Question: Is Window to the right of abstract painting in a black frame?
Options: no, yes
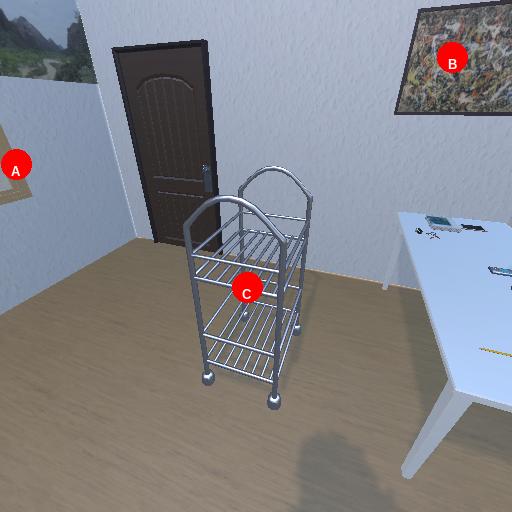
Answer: no